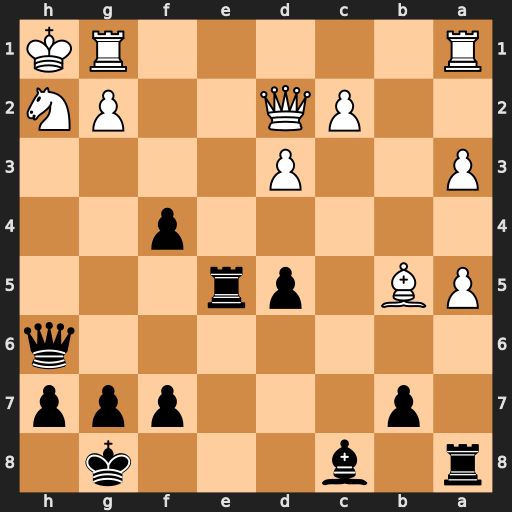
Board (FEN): r1b3k1/1p3ppp/7q/PB1pr3/5p2/P2P4/2PQ2PN/R5RK
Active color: b
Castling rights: -
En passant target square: -
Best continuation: Qxh2+ Kxh2 Rh5#